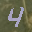
Label: 4